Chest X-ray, PA view. Patient: 26 years old, sex M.
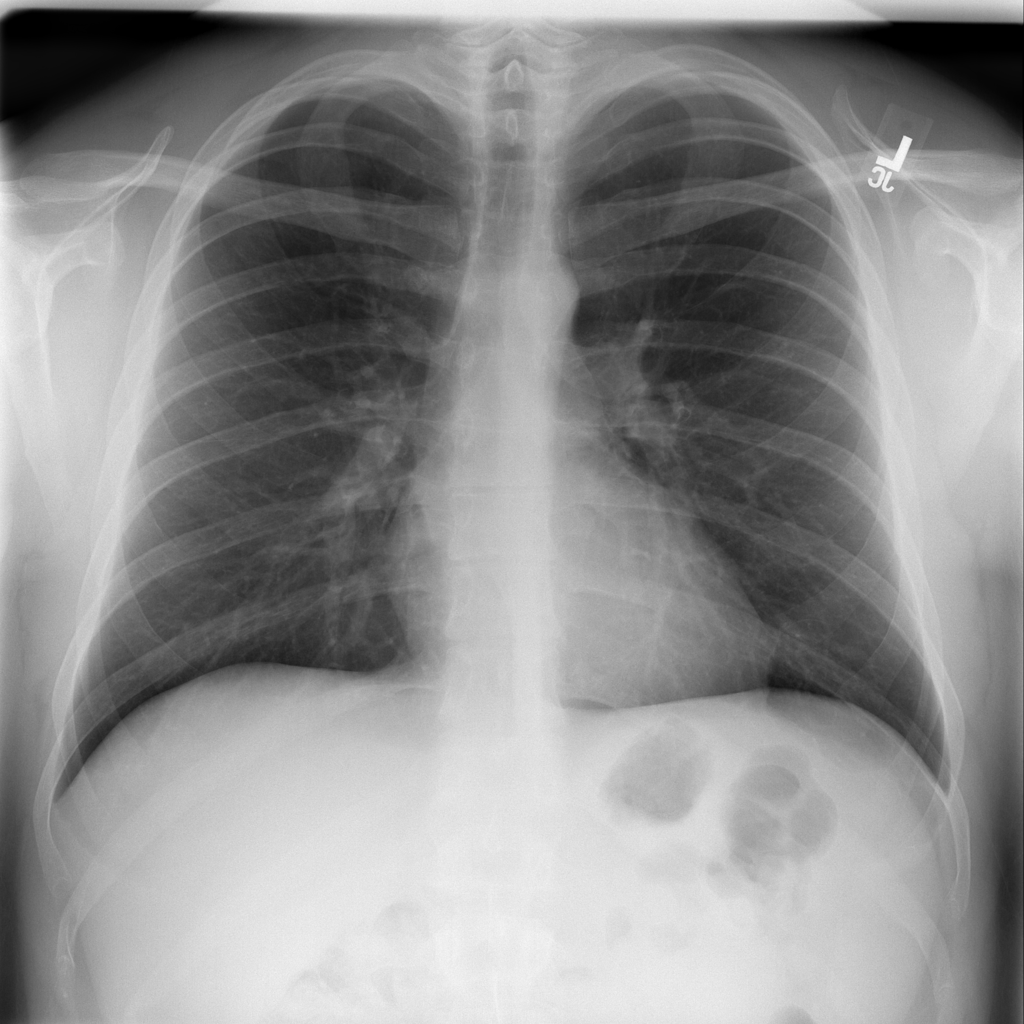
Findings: No Finding